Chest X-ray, AP view. Patient: 54 years old, sex M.
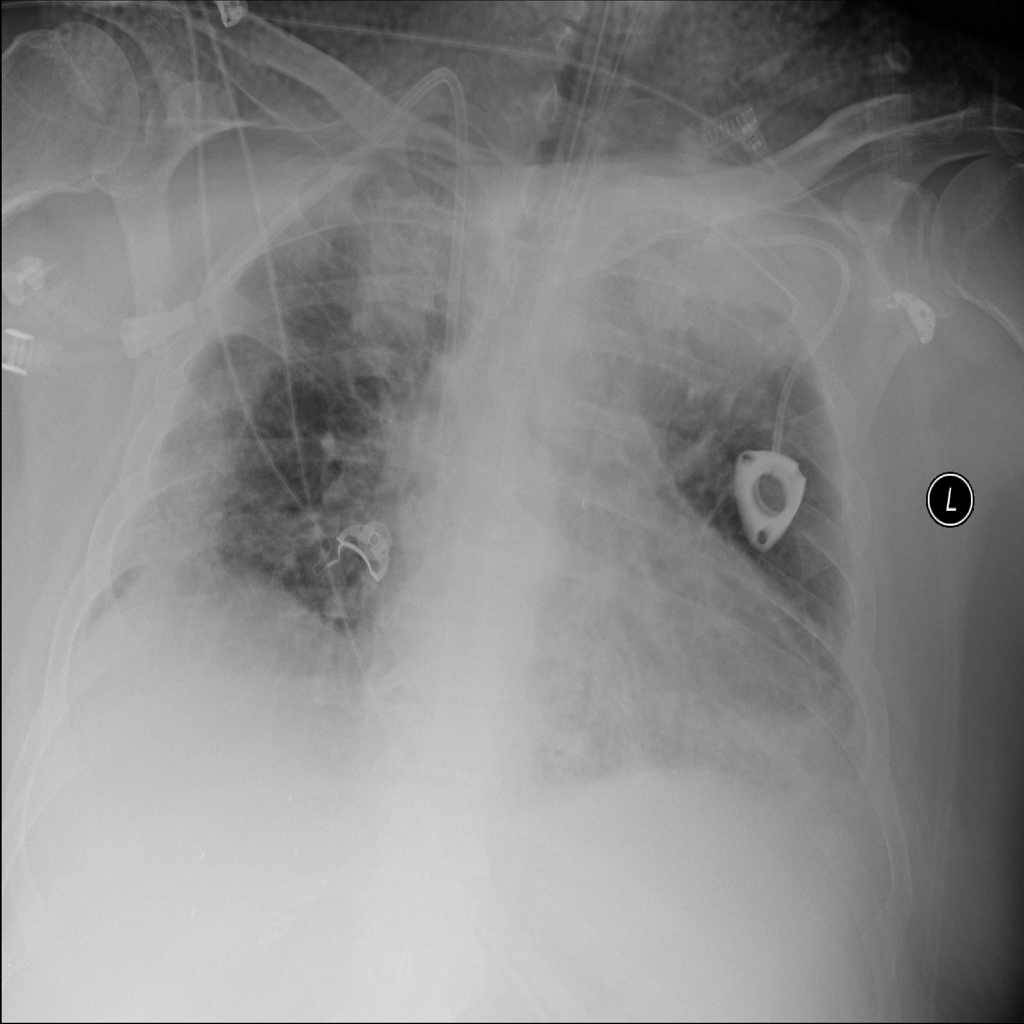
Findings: No Finding